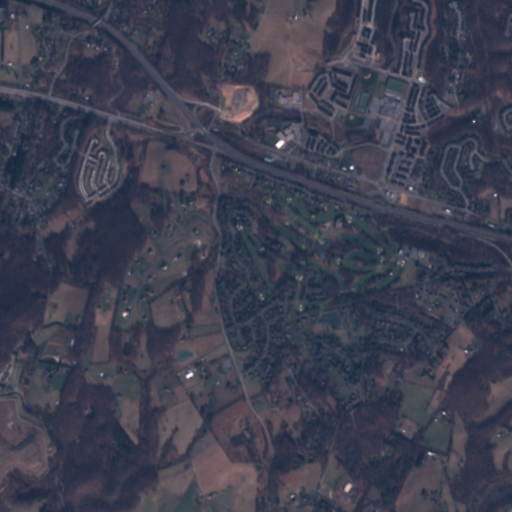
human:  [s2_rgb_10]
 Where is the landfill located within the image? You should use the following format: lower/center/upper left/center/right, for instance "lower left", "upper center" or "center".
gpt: The landfill is located in the lower left of the image.
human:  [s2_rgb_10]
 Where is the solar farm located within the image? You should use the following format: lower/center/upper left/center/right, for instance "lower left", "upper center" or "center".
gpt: The solar farm is located in the upper center of the image.
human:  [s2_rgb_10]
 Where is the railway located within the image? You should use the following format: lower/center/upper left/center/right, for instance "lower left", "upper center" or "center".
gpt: The railway is located in the lower of the image.
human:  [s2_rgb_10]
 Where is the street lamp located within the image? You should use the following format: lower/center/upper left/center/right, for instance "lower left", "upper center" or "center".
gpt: The street lamp is located in the upper center of the image.
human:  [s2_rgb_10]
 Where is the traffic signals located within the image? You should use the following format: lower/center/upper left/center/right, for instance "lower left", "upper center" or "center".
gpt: The traffic signals is located in the upper center of the image.
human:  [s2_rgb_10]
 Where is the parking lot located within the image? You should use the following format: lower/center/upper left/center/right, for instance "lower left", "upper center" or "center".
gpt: There is no parking lot in the image.